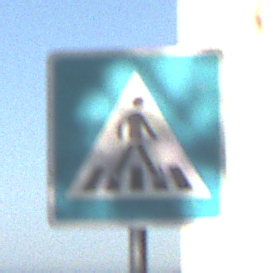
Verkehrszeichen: FussgaengerueberwegLinks
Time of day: MorningAfternoon
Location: Outdoor (Urban)
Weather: Clear
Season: NotSpecified
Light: Natural